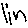
Label: line